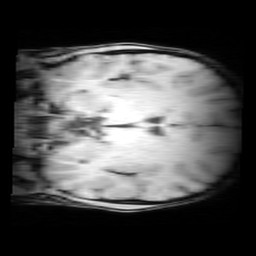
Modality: MP2RAGE
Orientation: coronal
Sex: male
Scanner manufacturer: siemens
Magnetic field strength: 3 T
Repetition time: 5 s
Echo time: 0.00368 s